Frequency: 70000
Velocity: 0,217
Power: 36,3
Pulse duration: 0,0000001
Pass count: 1
Magnification: 10
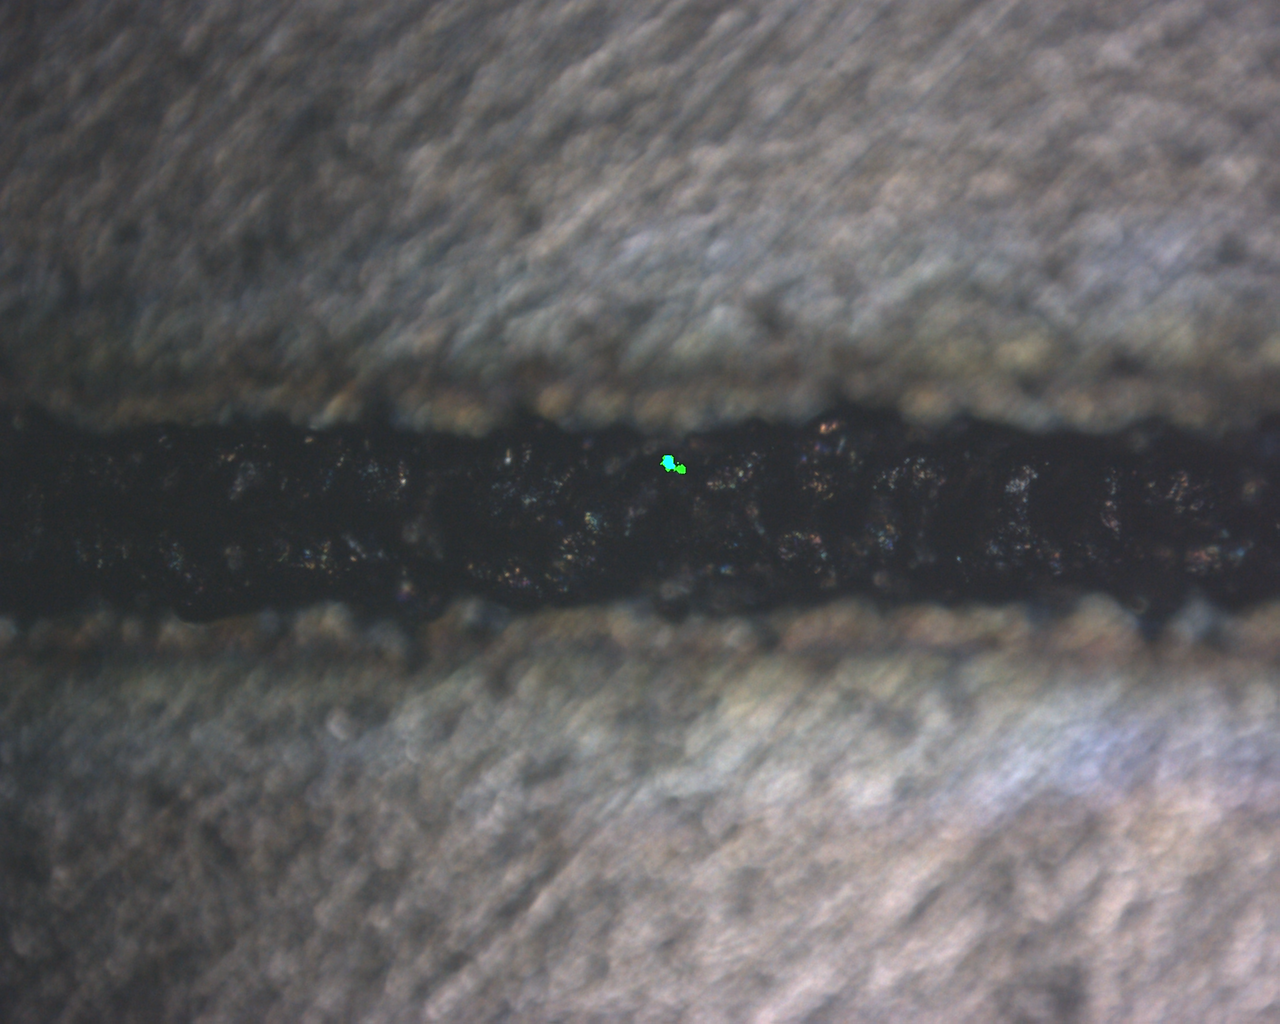
Measured width: 126.46
Other width: 83.041